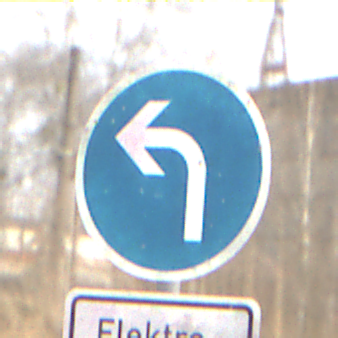
Verkehrszeichen: VorgeschriebeneFahrtrichtungLinks
Zusatzzeichen unten: BesondereFahrzeugeUndTransportgueter11
Umgebung: Outdoor, Nature
Tageszeit: MorningAfternoon
Wetter: PartlyCloudy
Licht: Natural
Jahreszeit: Winter
Kontrast: MediumContrast